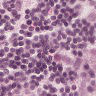
Metastatic tissue present: yes